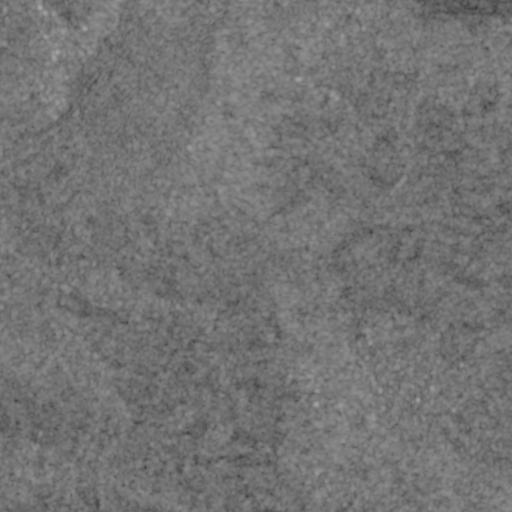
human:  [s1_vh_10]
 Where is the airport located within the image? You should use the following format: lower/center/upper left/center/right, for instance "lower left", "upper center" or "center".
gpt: The airport is located in the upper right of the image.
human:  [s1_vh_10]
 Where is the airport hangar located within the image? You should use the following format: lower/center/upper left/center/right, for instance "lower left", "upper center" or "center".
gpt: The airport hangar is located in the upper right of the image.
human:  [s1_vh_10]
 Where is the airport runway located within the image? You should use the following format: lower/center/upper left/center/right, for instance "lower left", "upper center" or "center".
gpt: The airport runway is located in the upper right of the image.
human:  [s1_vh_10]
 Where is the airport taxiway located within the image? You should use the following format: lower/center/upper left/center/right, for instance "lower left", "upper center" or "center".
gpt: The airport taxiway is located in the upper right of the image.
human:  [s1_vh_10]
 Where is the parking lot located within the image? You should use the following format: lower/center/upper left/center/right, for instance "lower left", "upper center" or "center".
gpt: There is no parking lot in the image.

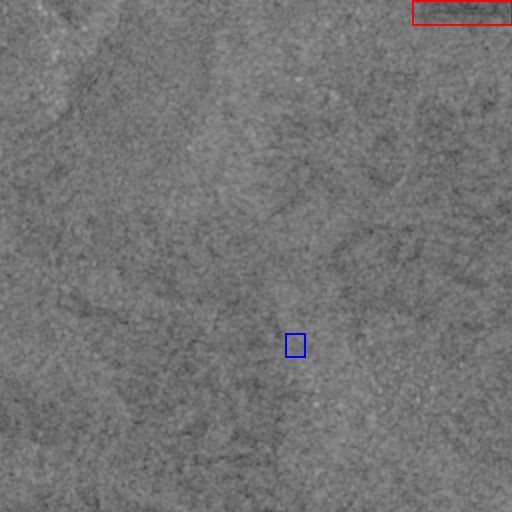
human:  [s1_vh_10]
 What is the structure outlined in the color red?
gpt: The structure outlined in red is an airport.
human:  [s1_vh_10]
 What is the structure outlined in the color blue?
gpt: The structure outlined in blue is a park.
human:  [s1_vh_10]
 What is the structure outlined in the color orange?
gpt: There is no orange outline.